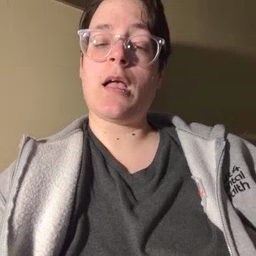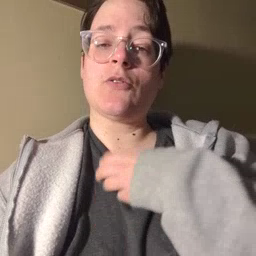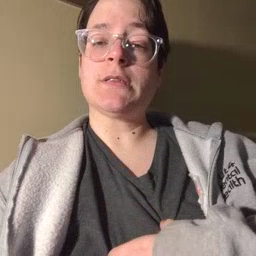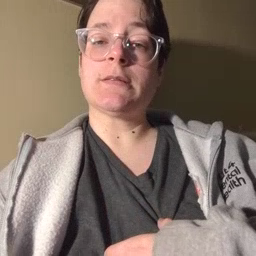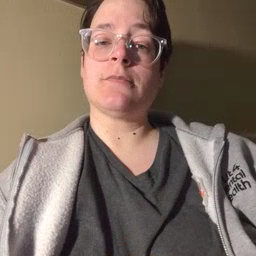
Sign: hungry